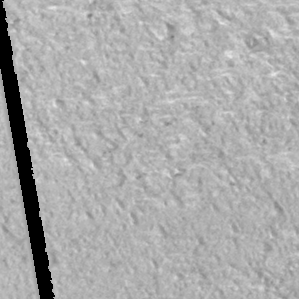
Label: frost